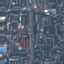
Land use / land cover class: Residential